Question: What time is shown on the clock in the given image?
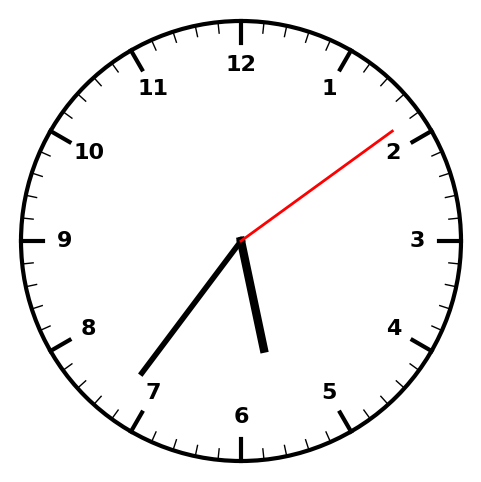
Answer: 05:36:09